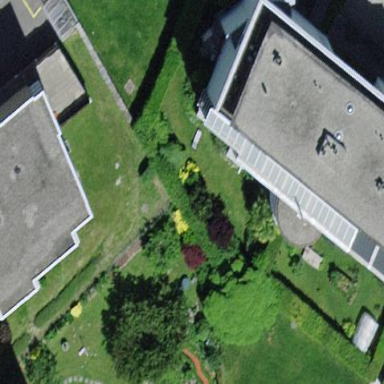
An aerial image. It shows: Building part with flat roof.